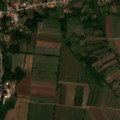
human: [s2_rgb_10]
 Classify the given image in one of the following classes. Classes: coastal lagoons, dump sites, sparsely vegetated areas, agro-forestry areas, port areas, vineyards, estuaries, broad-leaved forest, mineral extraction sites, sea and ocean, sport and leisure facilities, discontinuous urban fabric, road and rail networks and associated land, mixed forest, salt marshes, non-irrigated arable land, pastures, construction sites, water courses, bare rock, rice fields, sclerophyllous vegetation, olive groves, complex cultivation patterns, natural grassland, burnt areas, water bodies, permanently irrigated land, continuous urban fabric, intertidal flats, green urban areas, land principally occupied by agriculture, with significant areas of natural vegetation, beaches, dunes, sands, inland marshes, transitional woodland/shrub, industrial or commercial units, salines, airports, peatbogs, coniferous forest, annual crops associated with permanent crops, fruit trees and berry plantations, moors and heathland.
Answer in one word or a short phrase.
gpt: discontinuous urban fabric, non-irrigated arable land, land principally occupied by agriculture, with significant areas of natural vegetation